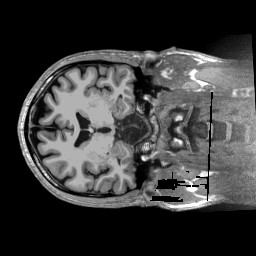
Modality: T1w
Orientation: axial
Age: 43
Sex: male